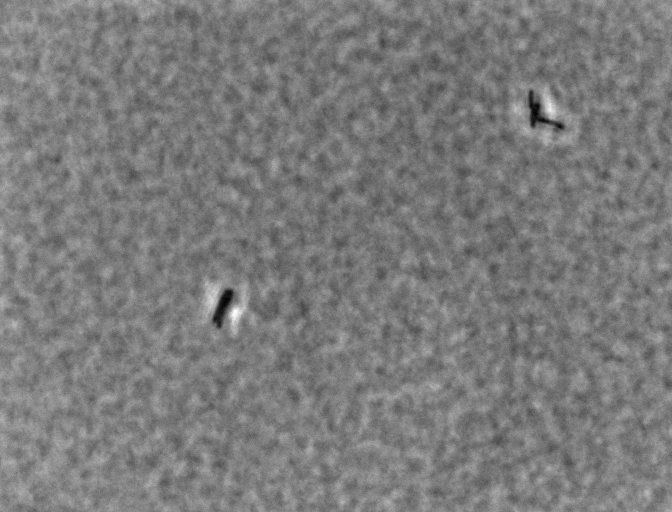
Bacillus coagulans